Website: walmart
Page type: address-validator
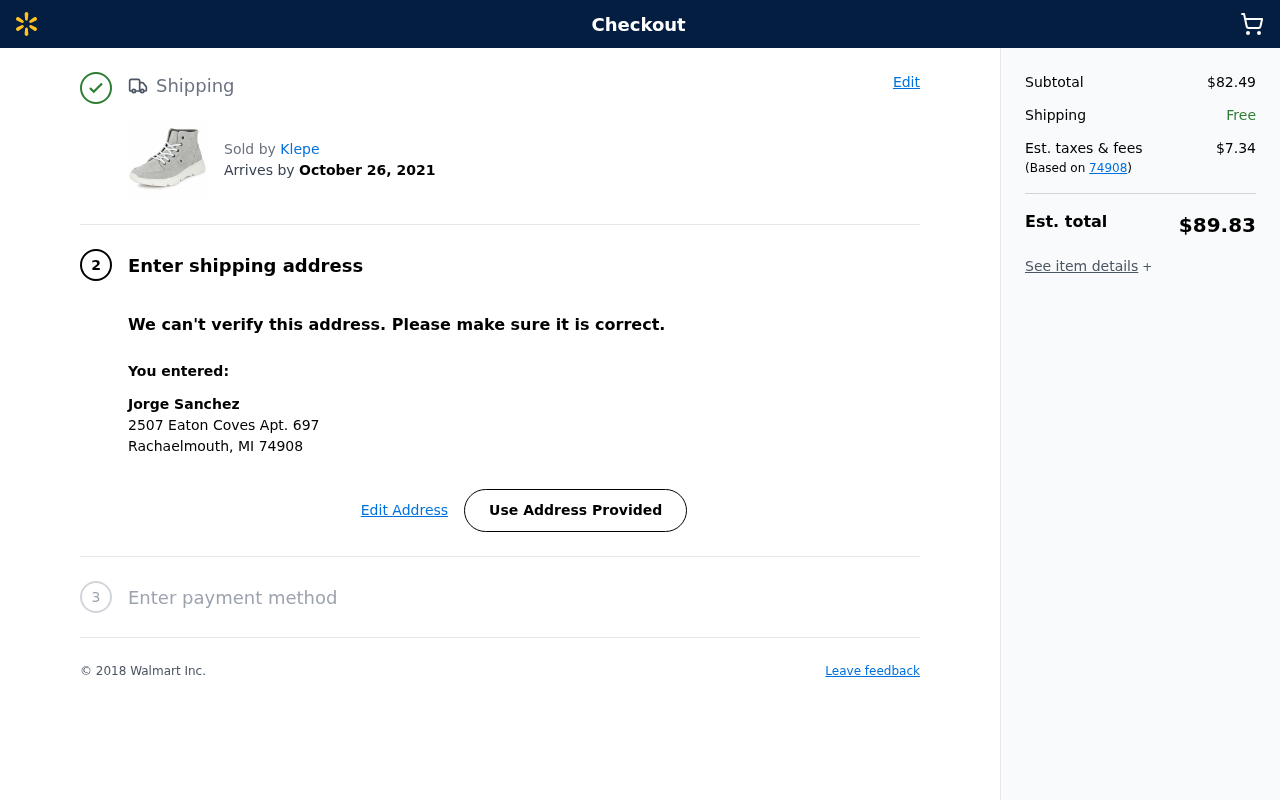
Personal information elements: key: PII_CITY_STATE_ZIP
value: Rachaelmouth, MI 74908
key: PII_FULLNAME
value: Jorge Sanchez
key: PII_POSTCODE
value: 74908
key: PII_STREET
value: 2507 Eaton Coves Apt. 697
Product elements: key: PRODUCT1_BRAND
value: Klepe
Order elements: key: ORDER_DELIVERY_DATE
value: October 26, 2021
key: ORDER_SUBTOTAL
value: $82.49
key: ORDER_SHIPPING_COST
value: Free
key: ORDER_TAX
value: $7.34
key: ORDER_TOTAL
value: $89.83